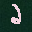
Label: 2